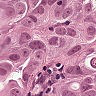
Metastatic tissue present: yes